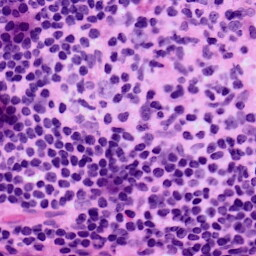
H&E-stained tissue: LymphNode